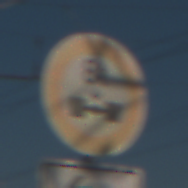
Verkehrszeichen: TatsaechlicheAchslast
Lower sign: RichtungsangabeDurchPfeile2
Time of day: MorningAfternoon
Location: Outdoor (Urban)
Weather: Clear
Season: NotSpecified
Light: Natural